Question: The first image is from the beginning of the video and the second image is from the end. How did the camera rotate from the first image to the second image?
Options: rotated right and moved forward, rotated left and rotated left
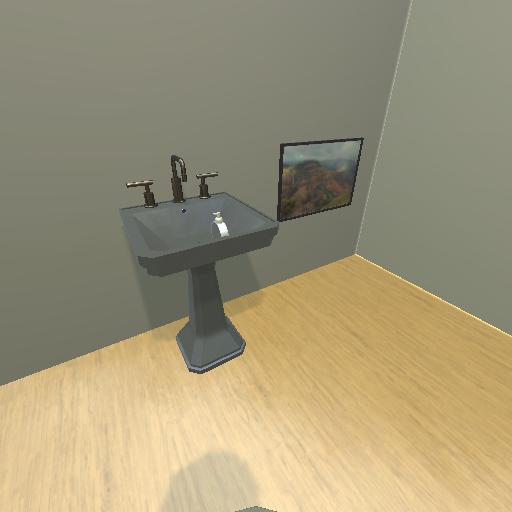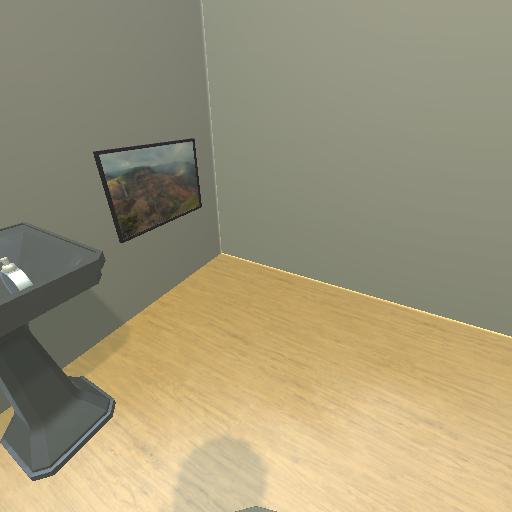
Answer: rotated right and moved forward